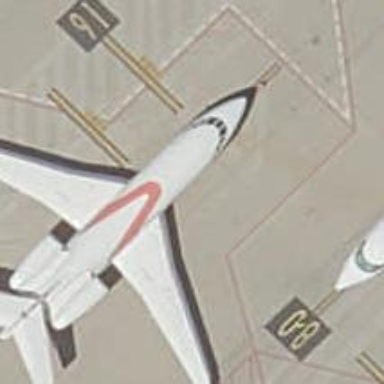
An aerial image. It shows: Airport parking position.